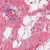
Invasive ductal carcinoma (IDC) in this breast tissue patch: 0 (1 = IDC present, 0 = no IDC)